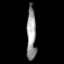
Tissue: prostate
Cell type: T cells
Senescence score: 0.7044
Nuclear area (px): 492
Mean DAPI intensity: 150.386